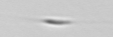
Label: Cylindrotheca_morphotype1